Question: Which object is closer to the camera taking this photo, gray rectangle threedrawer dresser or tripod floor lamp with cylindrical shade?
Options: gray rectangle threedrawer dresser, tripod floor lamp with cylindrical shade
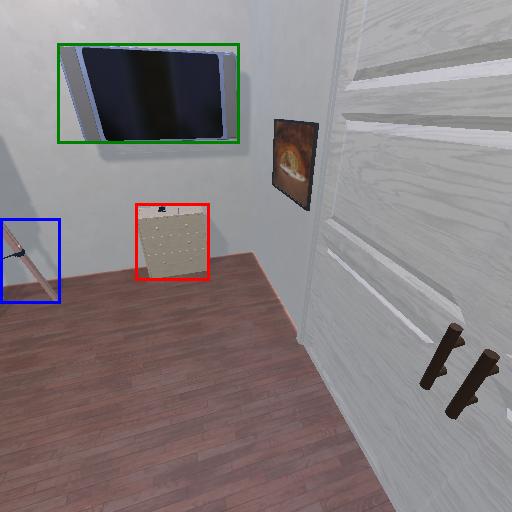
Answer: gray rectangle threedrawer dresser